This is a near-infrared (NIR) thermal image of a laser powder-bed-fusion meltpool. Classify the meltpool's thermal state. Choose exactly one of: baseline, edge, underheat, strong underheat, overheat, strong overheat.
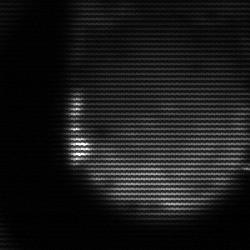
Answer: edge